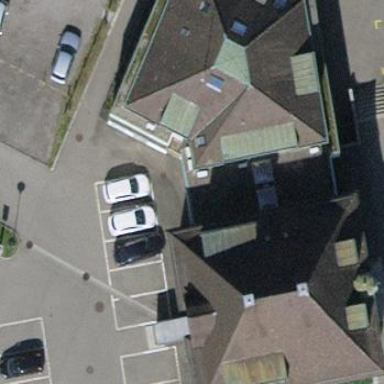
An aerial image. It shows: Town hall building.